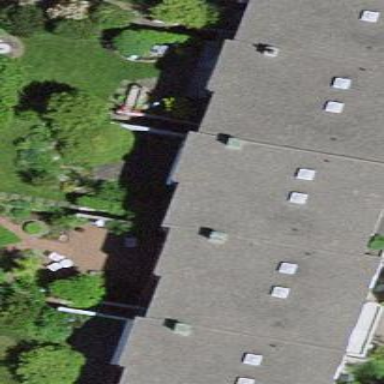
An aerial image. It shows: Terrace building.